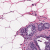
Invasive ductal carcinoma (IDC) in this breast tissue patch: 0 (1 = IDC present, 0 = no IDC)